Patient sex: F
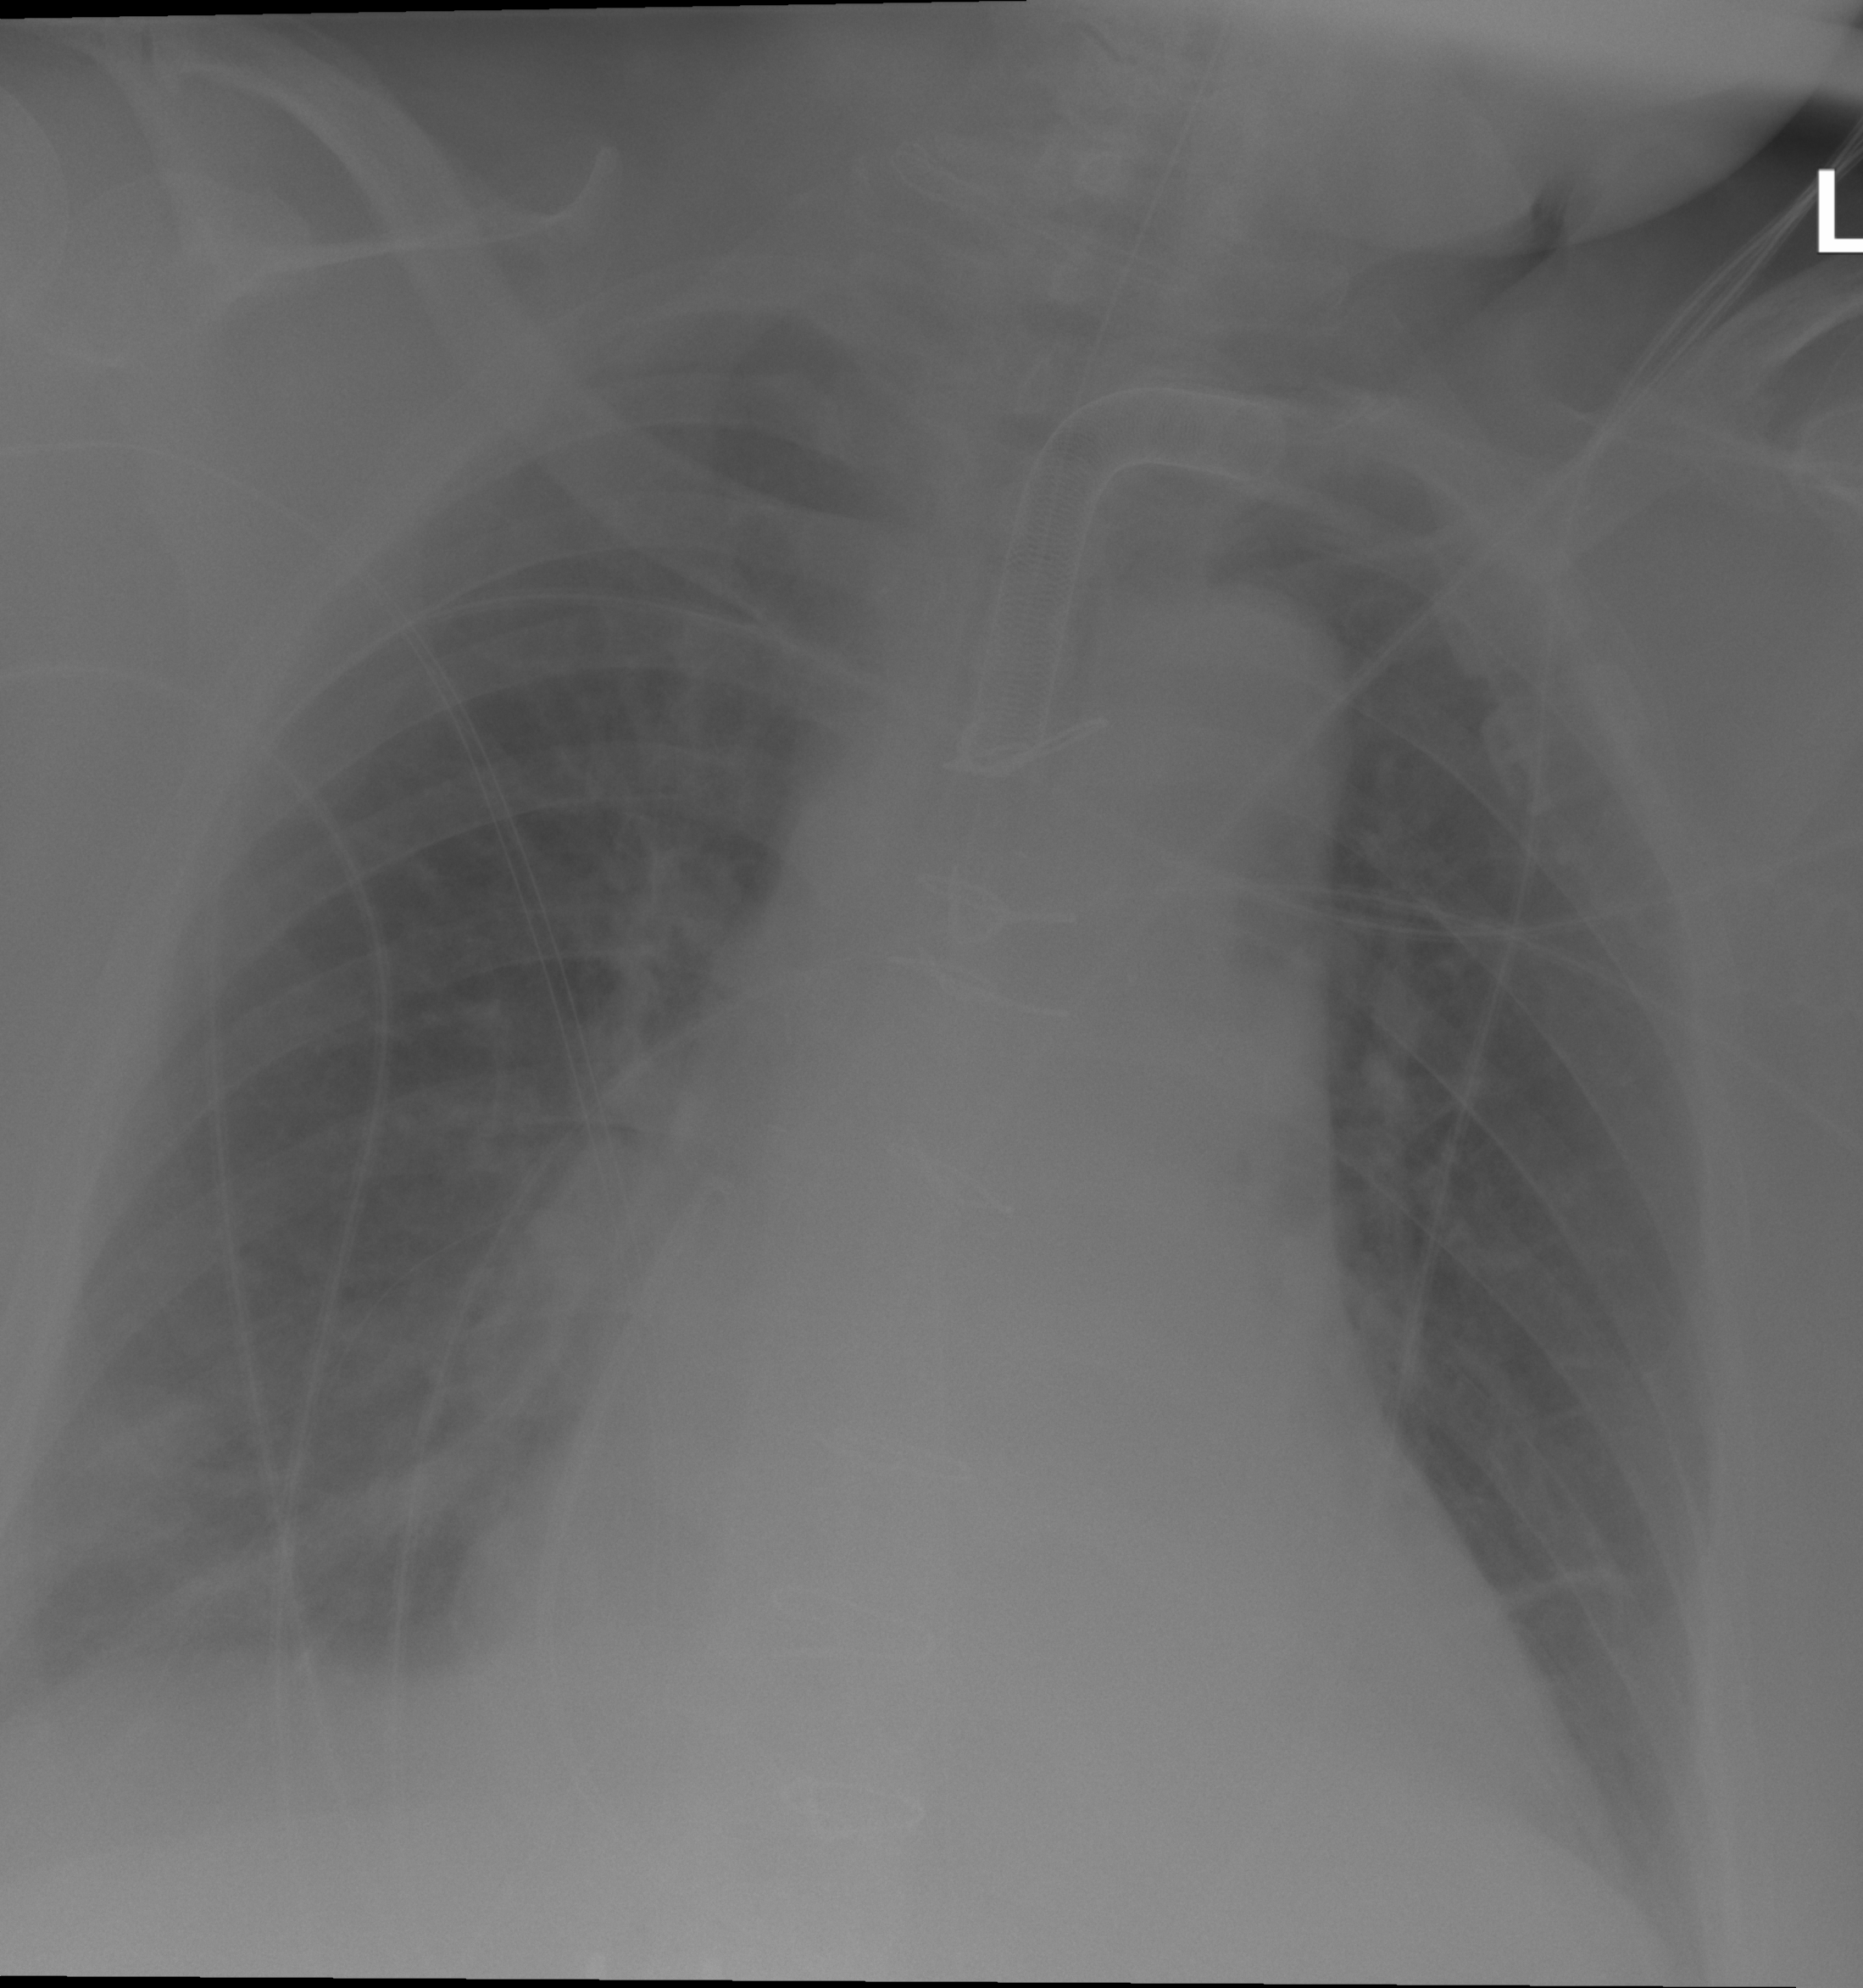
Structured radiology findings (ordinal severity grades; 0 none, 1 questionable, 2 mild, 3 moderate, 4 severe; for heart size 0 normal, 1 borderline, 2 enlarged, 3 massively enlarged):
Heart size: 2
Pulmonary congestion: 0
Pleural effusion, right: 0
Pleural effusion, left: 0
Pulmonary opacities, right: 1
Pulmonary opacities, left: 0
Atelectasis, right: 2
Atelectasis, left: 2